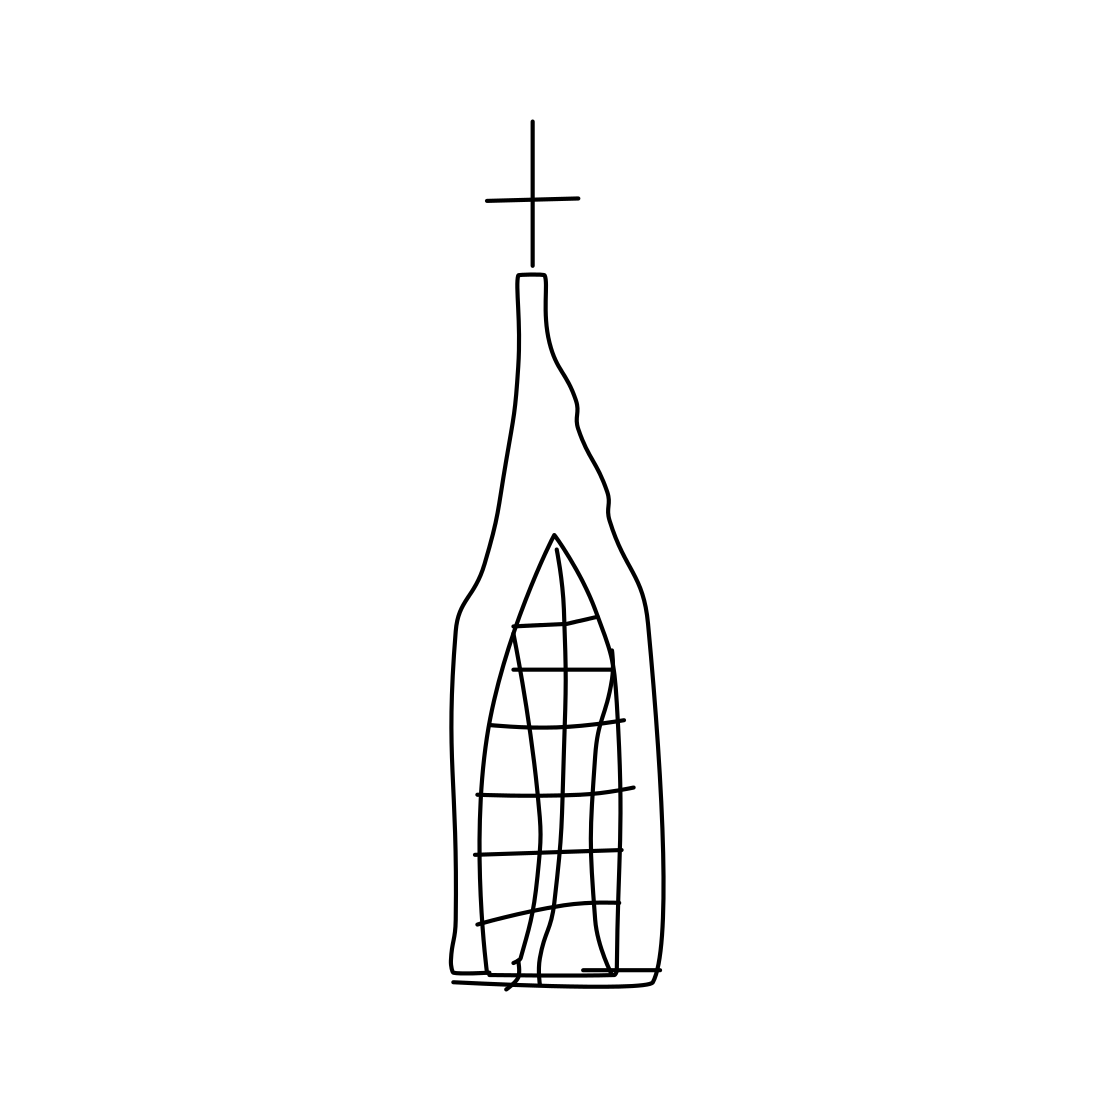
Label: church